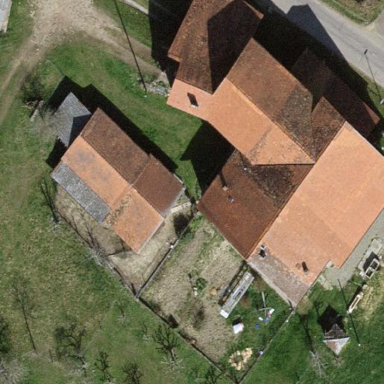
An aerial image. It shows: Farmyard area.